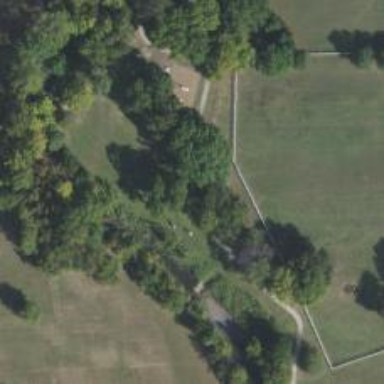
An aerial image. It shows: Path.